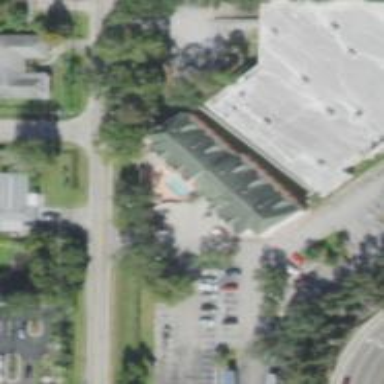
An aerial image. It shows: Hotel building.